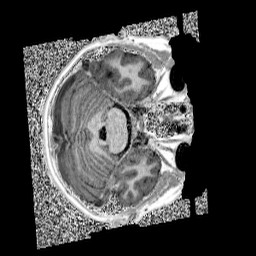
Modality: UNIT1
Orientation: axial
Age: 9
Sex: male
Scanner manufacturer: siemens
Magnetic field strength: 3 T
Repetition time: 4 s
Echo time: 0.00299 s